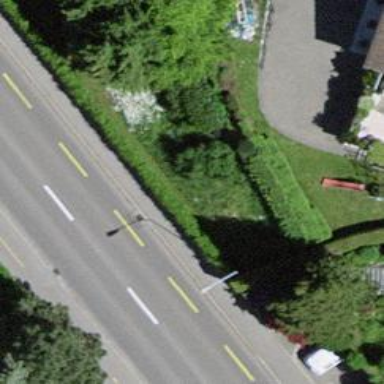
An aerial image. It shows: Sidewalk.